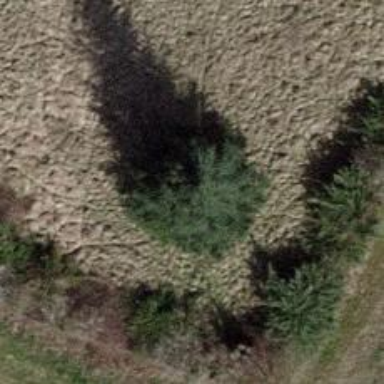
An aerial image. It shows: Evergreen needle-leaved tree.